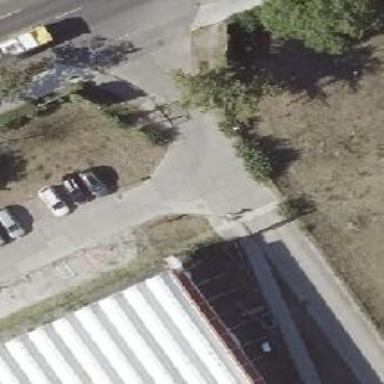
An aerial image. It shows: Concrete parking aisle on service road.